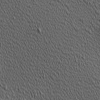
Atmospheric dust classification: not_dusty